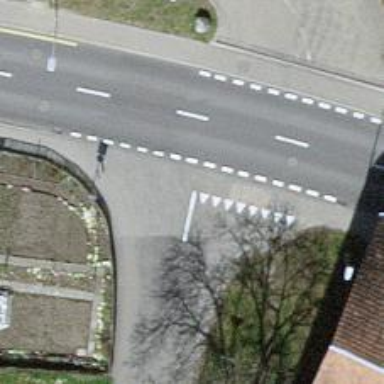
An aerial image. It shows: Road with "give way" sign.